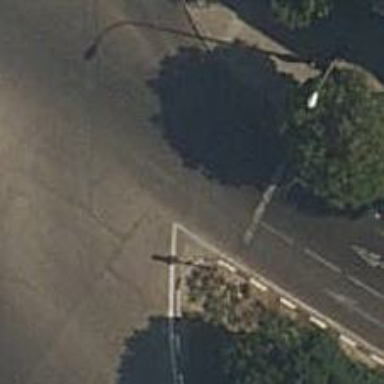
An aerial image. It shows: Marked road crossing.